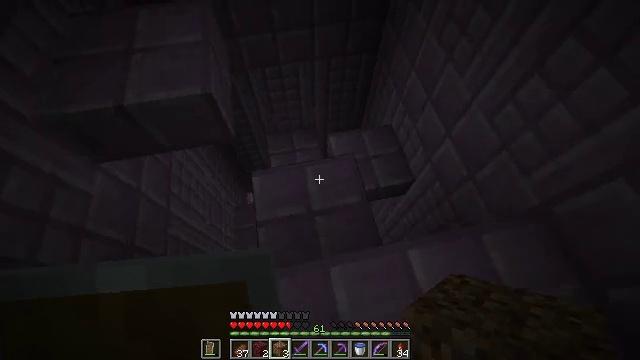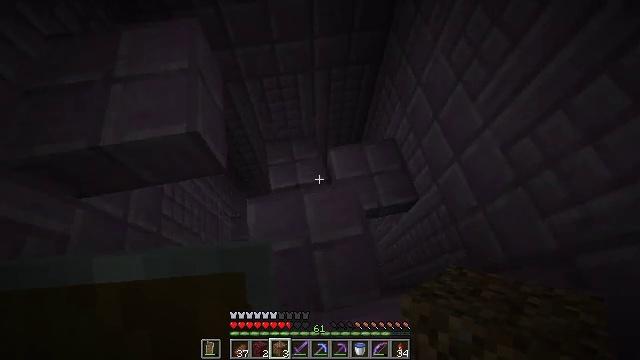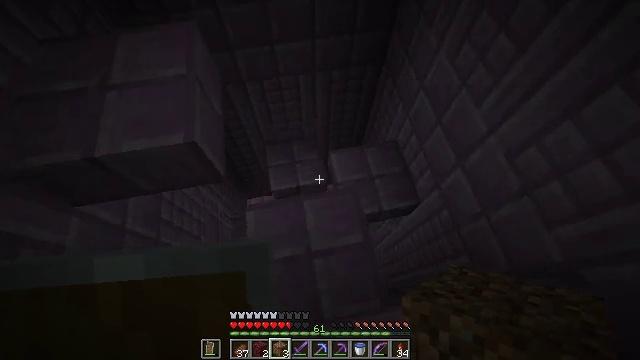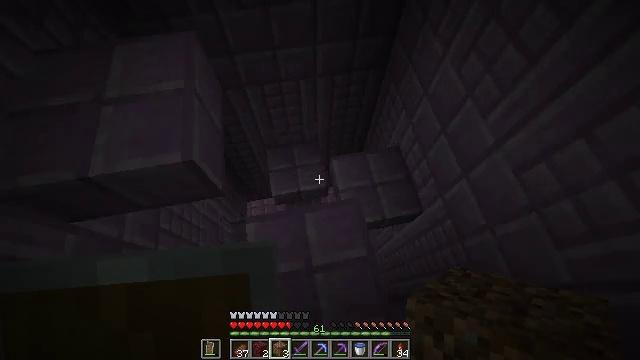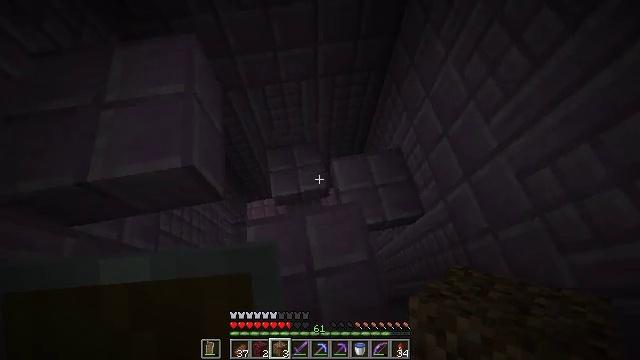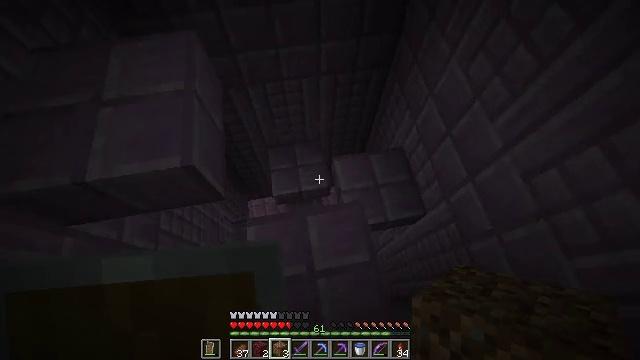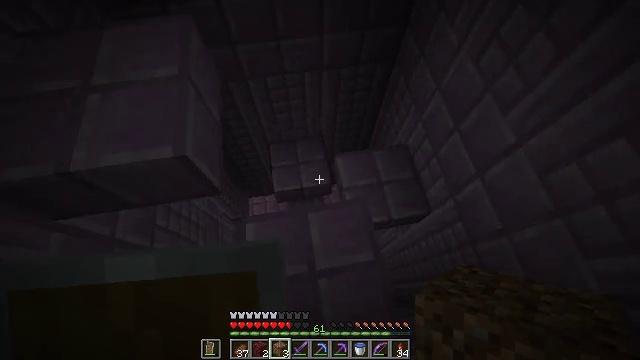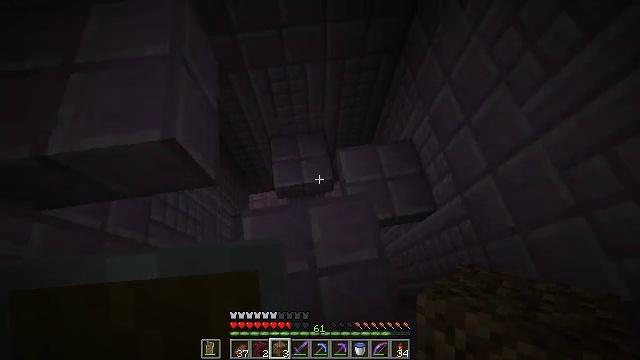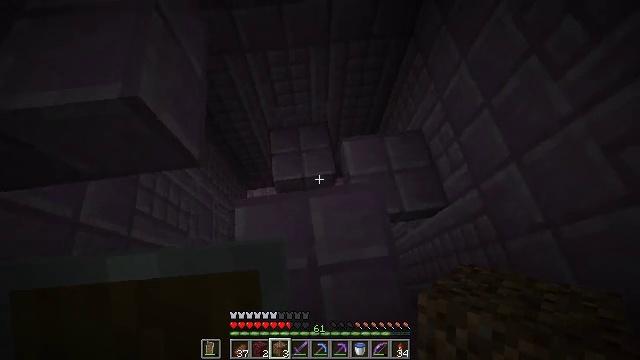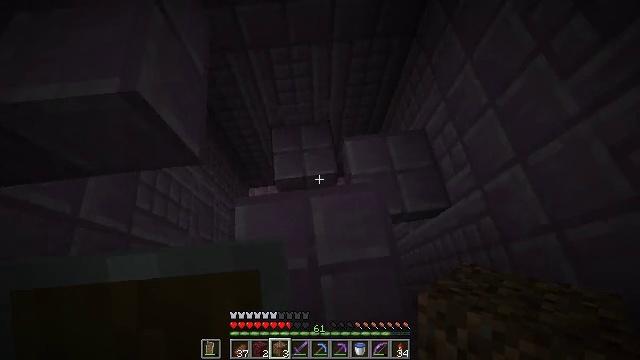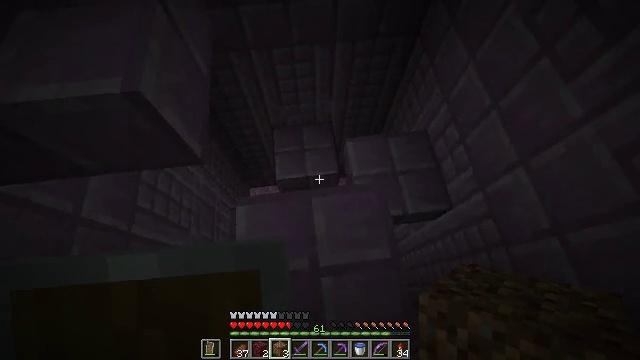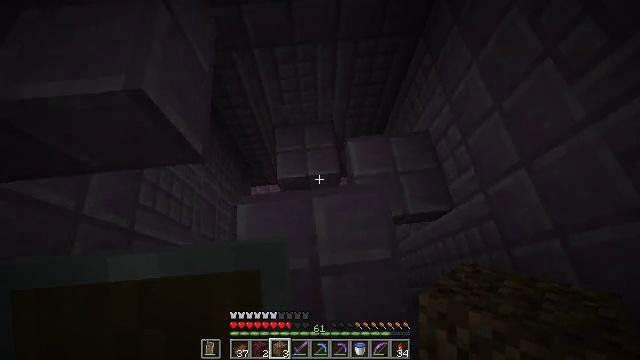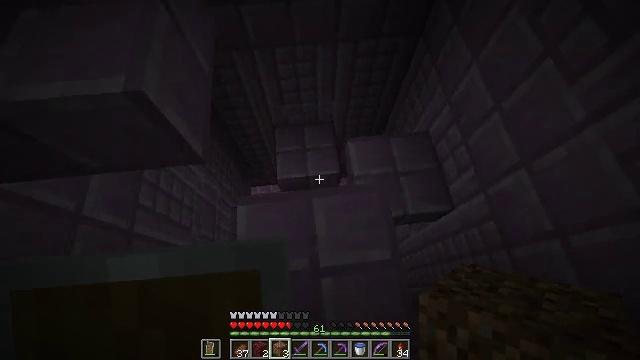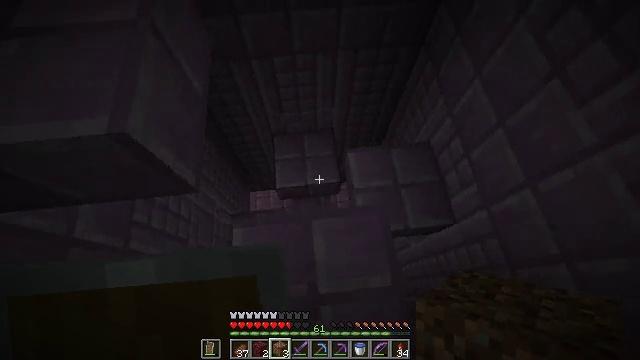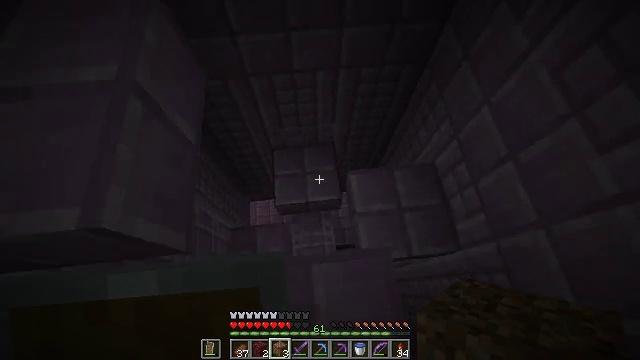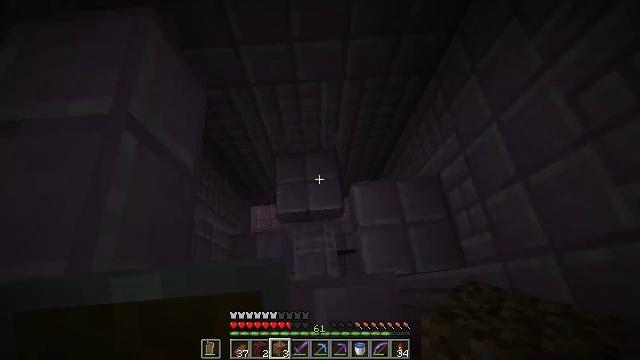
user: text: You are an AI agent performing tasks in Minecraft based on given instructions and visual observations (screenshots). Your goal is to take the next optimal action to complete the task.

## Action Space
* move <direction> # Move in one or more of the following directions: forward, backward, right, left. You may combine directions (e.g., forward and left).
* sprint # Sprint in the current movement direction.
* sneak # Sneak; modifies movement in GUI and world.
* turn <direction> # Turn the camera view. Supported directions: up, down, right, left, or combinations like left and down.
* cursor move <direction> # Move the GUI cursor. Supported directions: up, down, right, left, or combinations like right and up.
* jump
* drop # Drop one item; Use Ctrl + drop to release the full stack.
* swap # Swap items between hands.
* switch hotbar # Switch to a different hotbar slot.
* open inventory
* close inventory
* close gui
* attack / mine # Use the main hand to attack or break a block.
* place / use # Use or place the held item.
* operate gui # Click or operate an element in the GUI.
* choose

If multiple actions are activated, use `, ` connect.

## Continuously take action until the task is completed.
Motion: motion action
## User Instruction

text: Harvest the end rod for use.
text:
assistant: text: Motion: move forward
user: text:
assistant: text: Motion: no_op
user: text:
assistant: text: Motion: no_op
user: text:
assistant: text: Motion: no_op
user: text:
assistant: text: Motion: no_op
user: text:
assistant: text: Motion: no_op
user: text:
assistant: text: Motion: no_op
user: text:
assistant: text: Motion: no_op
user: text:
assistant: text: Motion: no_op
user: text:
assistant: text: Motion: no_op
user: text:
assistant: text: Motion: no_op
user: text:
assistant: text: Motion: move forward
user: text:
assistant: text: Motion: move forward
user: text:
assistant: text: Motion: move forward
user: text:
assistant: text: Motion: move forward
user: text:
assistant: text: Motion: move forward, turn left
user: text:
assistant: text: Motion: move forward, turn left
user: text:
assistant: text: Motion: move forward, turn left
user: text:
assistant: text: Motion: move forward, turn left
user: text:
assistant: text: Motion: move forward, turn left
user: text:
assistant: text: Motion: move forward, turn left
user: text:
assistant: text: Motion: move forward, turn left
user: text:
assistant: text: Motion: move forward, turn left
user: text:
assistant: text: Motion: turn left
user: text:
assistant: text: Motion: turn left
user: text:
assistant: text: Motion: turn left
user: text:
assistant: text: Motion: turn left
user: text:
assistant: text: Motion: turn left
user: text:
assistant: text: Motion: turn left and down
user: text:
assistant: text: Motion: turn left